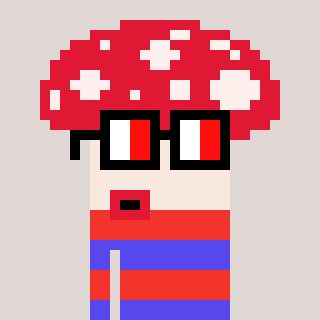
a pixel art character with square glasses with black frames and red eyes, a mushroom-shaped head and a computerblue-colored body on a warm background